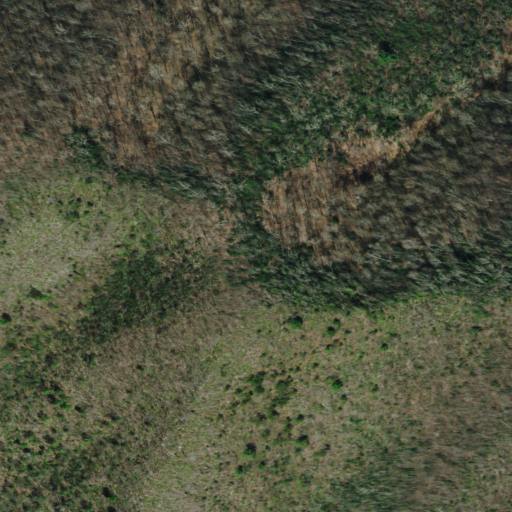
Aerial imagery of ridge(s) in Tennessee named Middle Ridge containing deciduous forest, mixed forest, and pasture